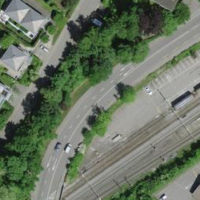
EUNIS habitat code: 57
Species observed at this site:
Symphoricarpos albus